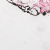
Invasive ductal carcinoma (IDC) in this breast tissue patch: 0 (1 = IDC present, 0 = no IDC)